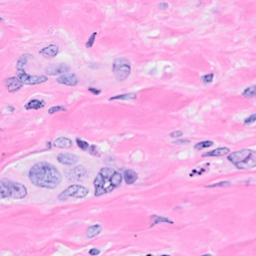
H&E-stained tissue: Breast